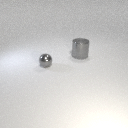
small gray metal sphere to the left of large gray metal cylinder